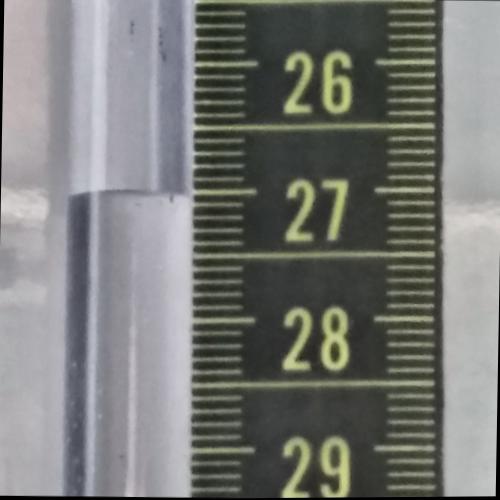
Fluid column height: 27.0 cm